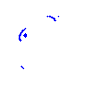
Particle: proton